Question: What is the reading of this measurement?
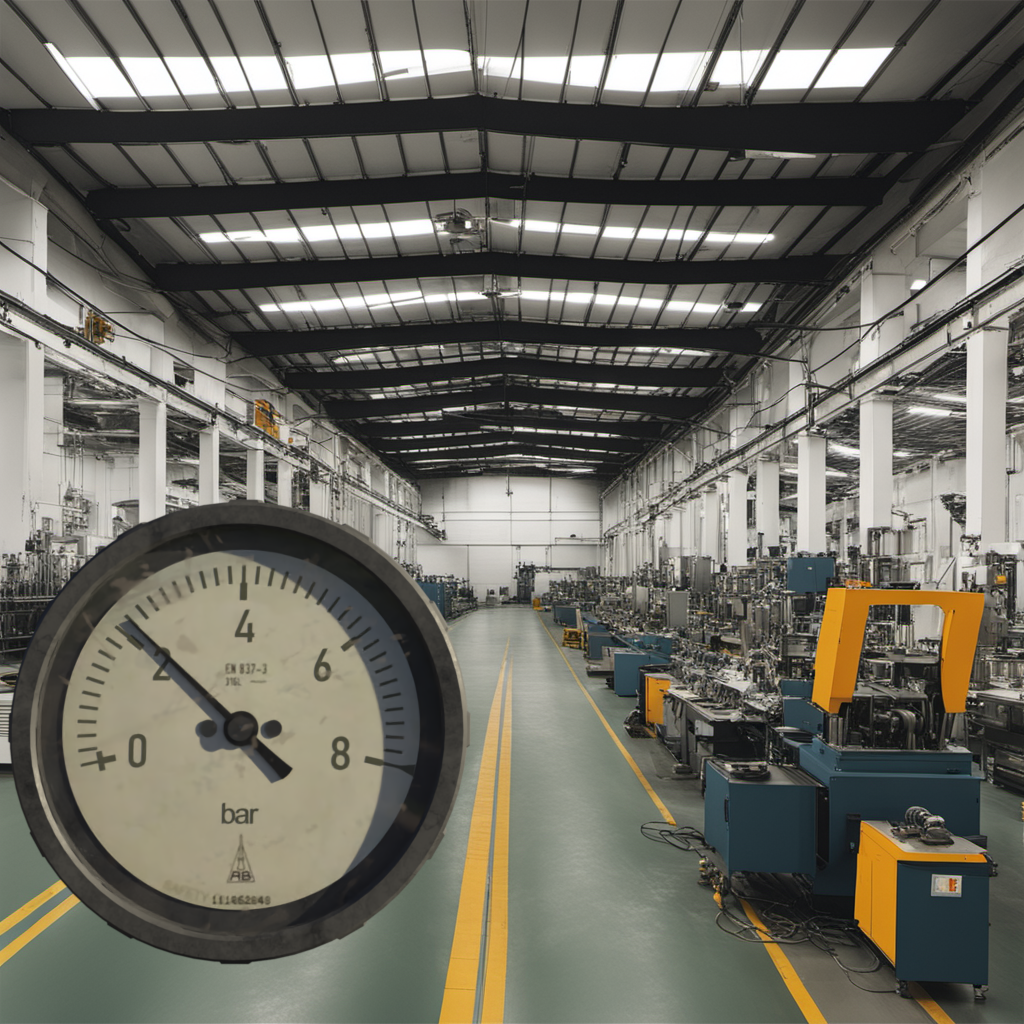
Answer: The result is 2.23
Question: What is the range of the measurement shown in the image?
Answer: The range is from 0 to 8
Question: What is the minimum and maximum value range of this measurement?
Answer: The minimum value is 0 and the maximum value is 8